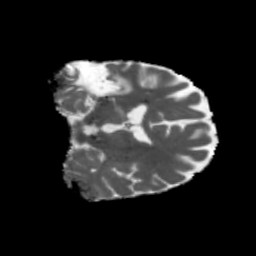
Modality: MD
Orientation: coronal
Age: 47
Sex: male
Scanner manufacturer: siemens
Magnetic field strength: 3 T
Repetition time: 5.47 s
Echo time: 0.0854 s